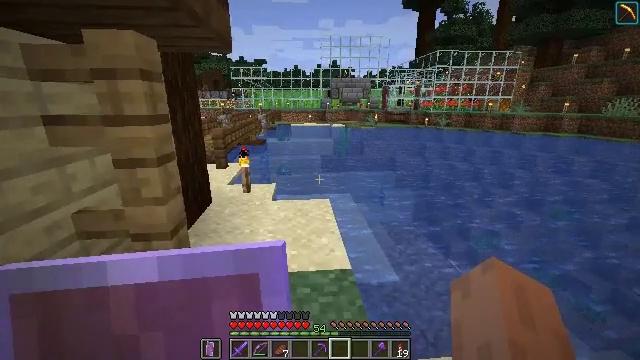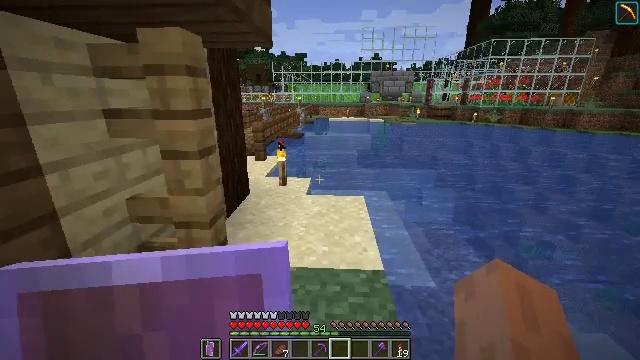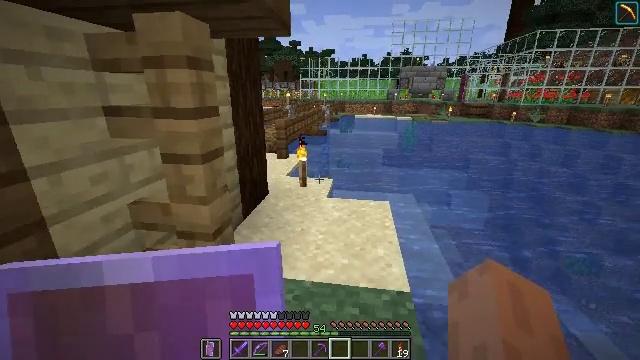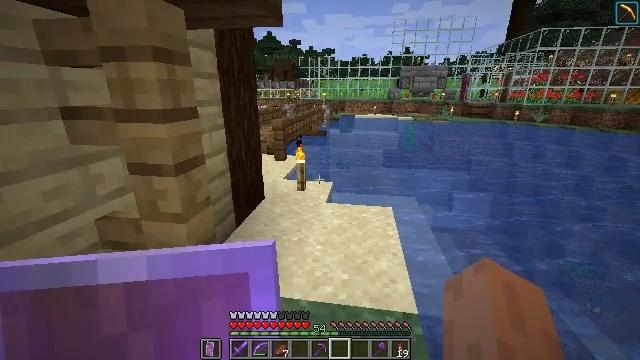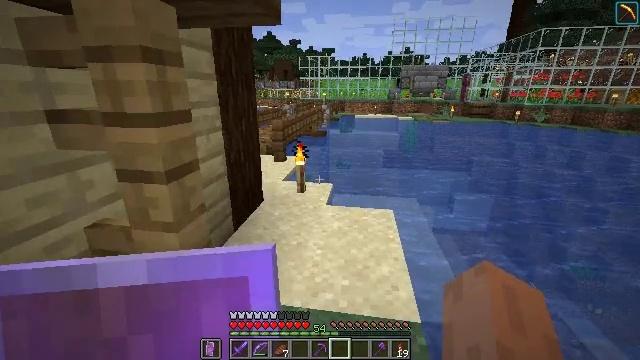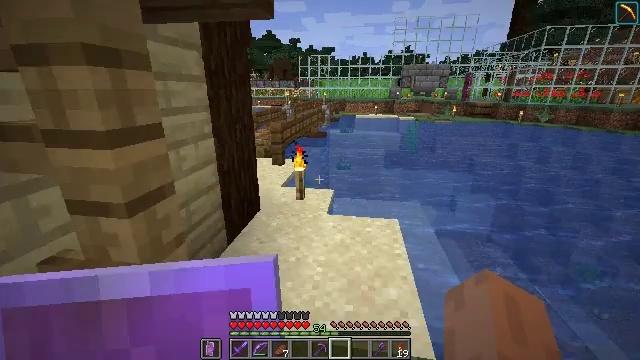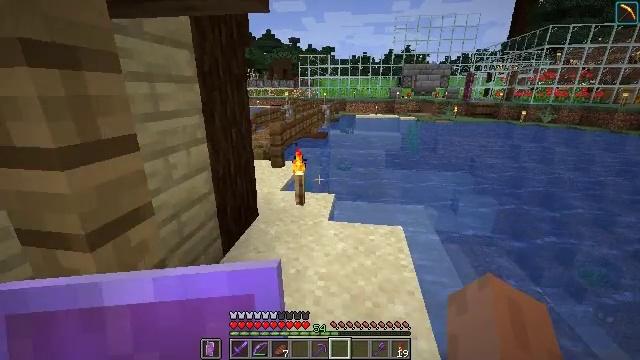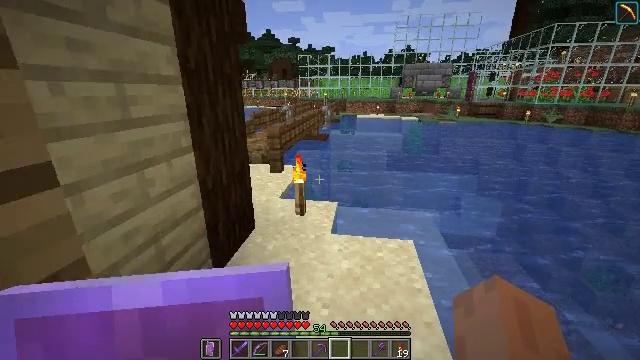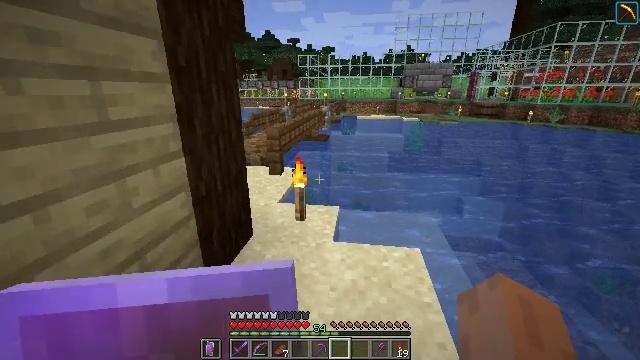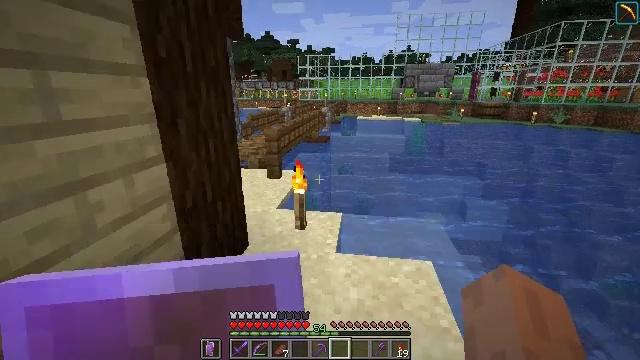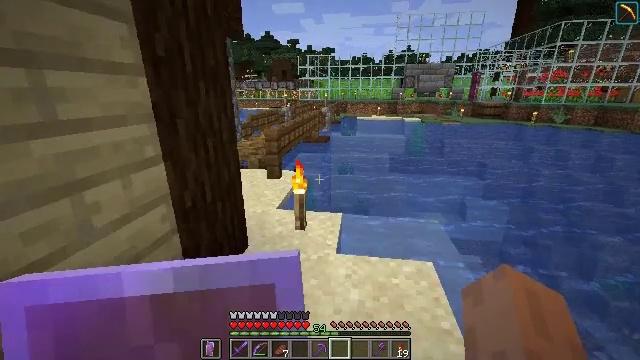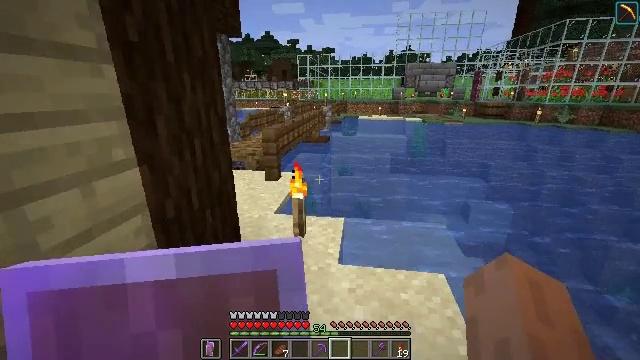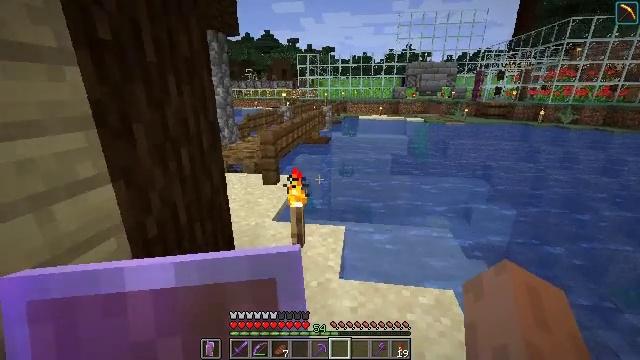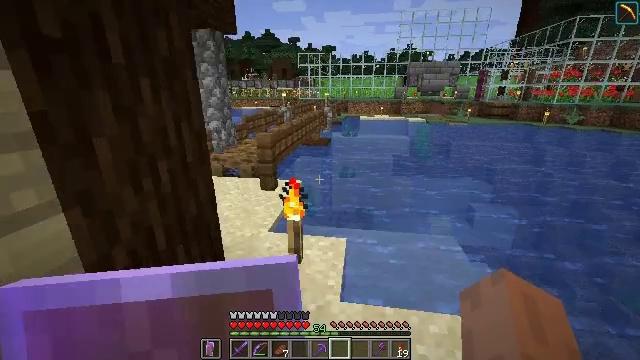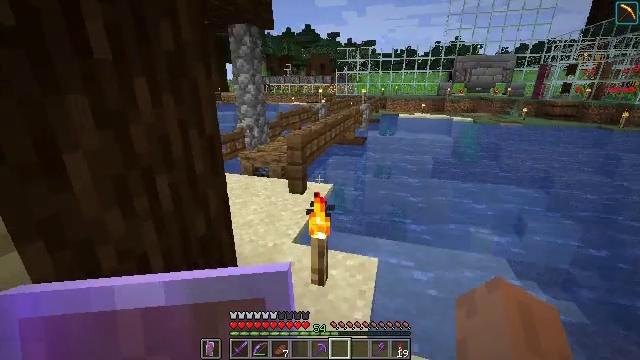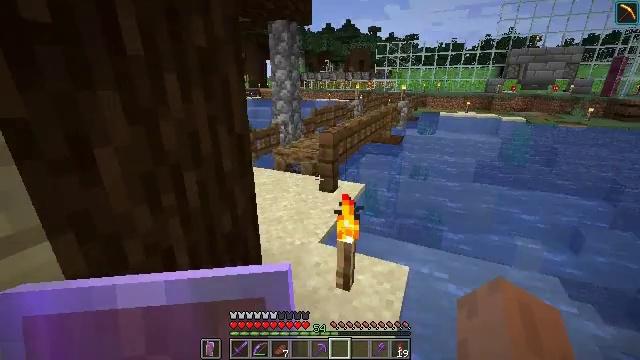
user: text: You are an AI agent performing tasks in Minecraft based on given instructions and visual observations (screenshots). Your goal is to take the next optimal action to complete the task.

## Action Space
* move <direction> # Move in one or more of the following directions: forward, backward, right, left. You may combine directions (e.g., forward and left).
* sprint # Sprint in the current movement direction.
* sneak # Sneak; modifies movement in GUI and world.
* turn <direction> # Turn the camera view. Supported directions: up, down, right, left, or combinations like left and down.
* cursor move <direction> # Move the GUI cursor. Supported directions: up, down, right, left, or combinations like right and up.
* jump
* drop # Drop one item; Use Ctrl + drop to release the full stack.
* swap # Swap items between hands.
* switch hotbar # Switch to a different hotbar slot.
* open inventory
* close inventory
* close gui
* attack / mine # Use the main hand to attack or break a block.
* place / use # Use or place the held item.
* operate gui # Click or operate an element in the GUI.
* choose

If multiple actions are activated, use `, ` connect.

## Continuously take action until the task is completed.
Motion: motion action
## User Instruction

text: Kill mobs.
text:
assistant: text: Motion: move forward, turn left and down
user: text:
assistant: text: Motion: move forward, turn left
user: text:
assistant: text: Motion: move forward
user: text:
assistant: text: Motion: move forward
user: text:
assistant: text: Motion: move forward
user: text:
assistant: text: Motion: move forward
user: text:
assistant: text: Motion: move forward
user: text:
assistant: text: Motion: move forward
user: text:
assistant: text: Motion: move forward
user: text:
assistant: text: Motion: move forward
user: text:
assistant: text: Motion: move forward
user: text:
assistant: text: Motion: move forward
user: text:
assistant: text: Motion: move forward
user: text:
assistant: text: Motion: move forward, turn left
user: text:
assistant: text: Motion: move forward and move right, turn left
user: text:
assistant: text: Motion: move forward and move right, turn left
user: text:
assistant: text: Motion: move forward and move right, turn left
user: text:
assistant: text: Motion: move forward and move right, turn left and down
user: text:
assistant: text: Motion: move forward and move right, turn left and down
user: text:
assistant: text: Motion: move forward, turn left
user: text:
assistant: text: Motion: move forward, turn left
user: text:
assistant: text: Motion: move forward
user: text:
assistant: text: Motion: move forward
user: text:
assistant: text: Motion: move forward
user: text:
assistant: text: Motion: move forward
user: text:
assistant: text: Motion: move forward and move right
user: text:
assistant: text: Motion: move forward and move right
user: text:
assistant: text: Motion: move forward and move right
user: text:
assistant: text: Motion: move forward and move right
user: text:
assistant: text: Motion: move forward and move right